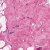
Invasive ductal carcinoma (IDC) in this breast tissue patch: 0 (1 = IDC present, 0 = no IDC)